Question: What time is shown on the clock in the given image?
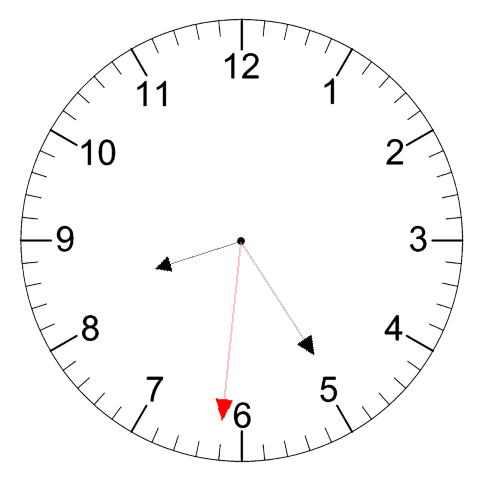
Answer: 08:24:31